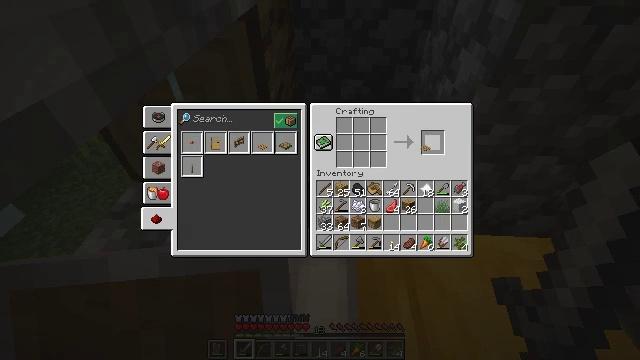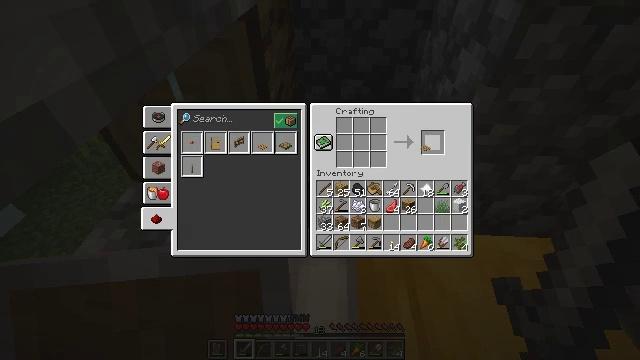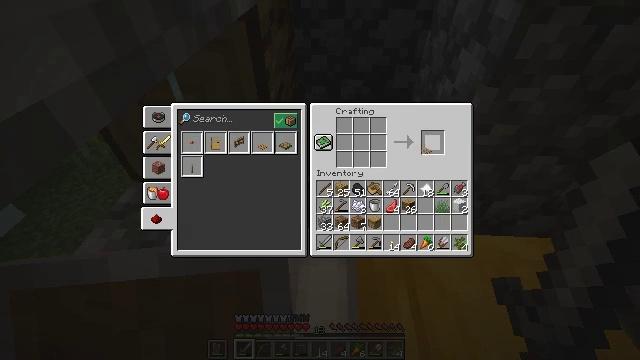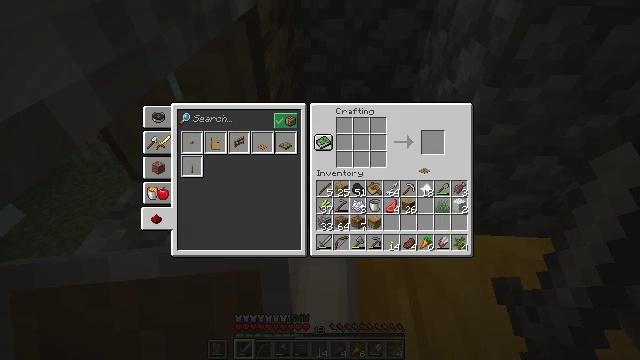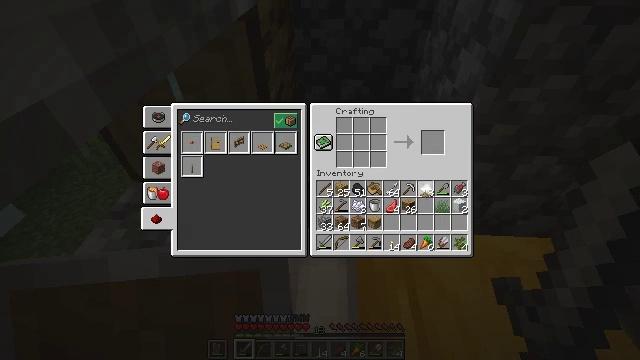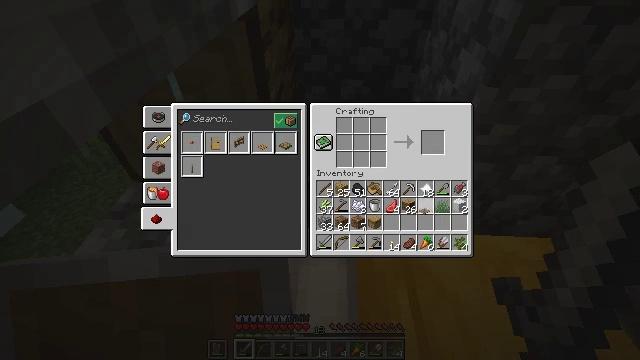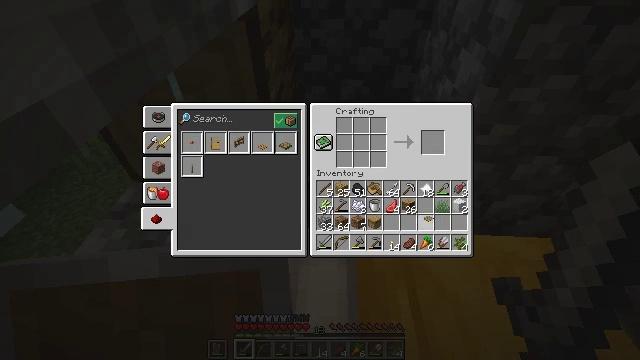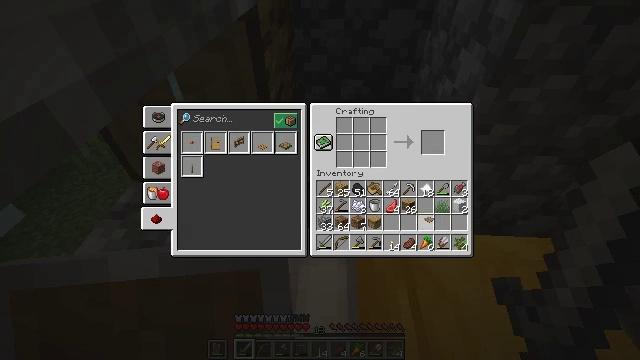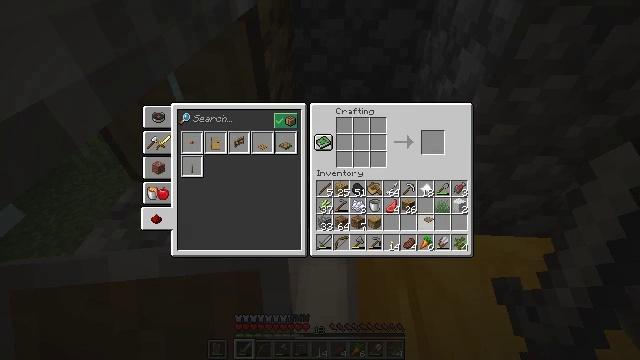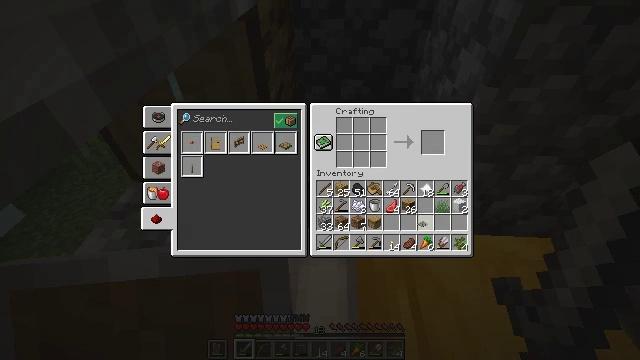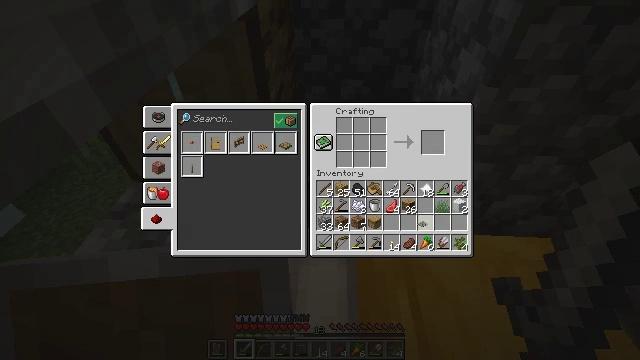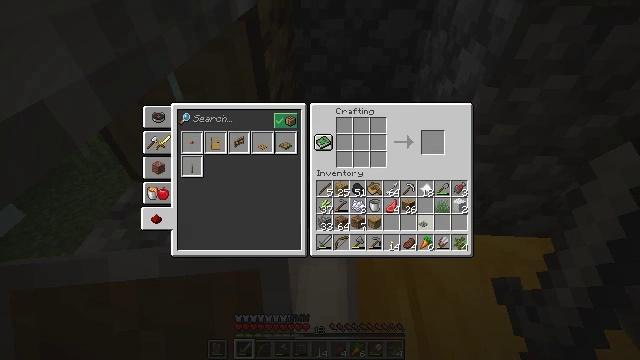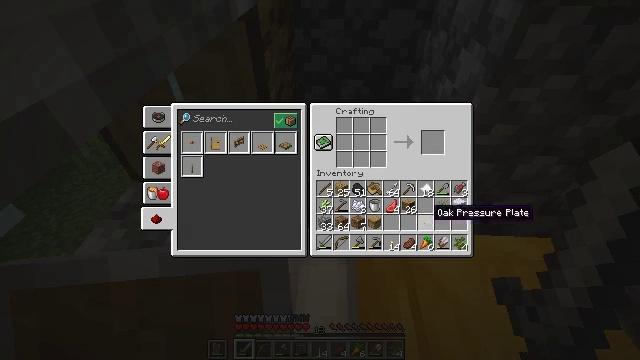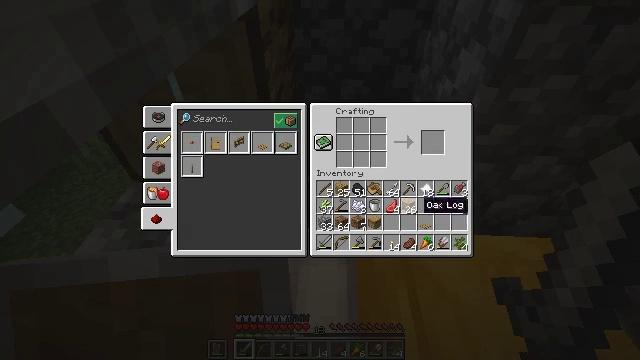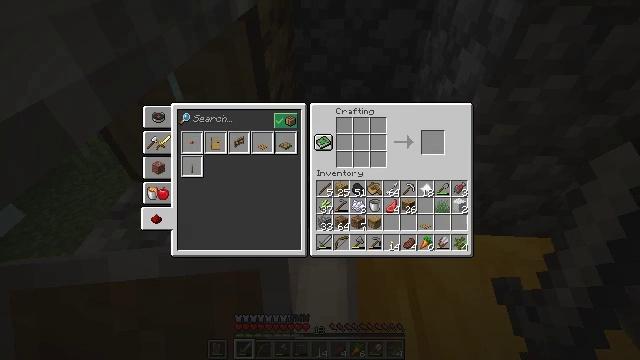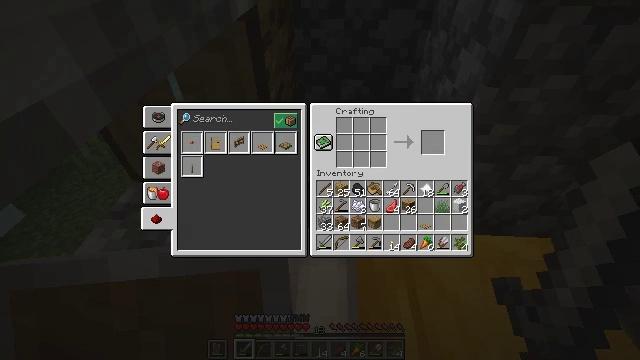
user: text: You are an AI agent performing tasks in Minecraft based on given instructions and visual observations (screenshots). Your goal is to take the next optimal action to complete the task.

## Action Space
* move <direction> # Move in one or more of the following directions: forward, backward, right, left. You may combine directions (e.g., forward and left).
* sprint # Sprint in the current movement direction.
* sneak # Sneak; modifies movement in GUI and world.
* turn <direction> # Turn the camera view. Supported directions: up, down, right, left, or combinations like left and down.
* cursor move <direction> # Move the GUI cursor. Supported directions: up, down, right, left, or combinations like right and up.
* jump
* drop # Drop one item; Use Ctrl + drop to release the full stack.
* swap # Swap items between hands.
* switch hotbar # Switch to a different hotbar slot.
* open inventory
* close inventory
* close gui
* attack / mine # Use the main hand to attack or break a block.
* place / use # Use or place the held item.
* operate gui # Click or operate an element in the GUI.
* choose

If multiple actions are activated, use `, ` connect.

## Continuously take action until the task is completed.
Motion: motion action
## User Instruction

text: Interact with the crafting table to craft an oak pressure plate.
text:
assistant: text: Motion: no_op
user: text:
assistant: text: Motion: no_op
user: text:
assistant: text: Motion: turn down
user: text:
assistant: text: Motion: turn down
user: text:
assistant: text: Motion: turn down
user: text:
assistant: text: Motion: turn down
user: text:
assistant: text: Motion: no_op
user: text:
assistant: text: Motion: no_op
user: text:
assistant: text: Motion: no_op
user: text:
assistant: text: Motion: attack / mine
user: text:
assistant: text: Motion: attack / mine
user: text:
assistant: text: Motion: no_op
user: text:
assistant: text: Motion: turn left and up
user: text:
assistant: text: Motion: turn left and up
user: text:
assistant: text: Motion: turn left and up
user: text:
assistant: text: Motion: turn up
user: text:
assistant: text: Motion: turn up
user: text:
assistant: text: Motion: no_op
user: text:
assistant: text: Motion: attack / mine
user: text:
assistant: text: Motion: attack / mine
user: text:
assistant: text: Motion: turn right and down
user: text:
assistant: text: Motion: turn right and down
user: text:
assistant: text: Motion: turn right
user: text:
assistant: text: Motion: no_op
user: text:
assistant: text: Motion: no_op
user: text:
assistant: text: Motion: no_op
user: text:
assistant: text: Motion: turn right
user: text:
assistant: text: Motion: no_op
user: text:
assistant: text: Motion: attack / mine
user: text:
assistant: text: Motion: no_op